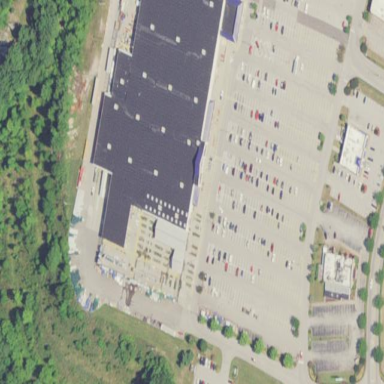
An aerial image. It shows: Commercial building.